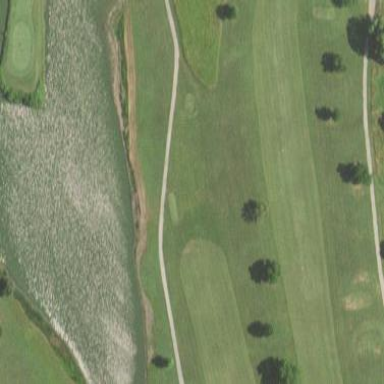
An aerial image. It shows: Water hazard on golf course.